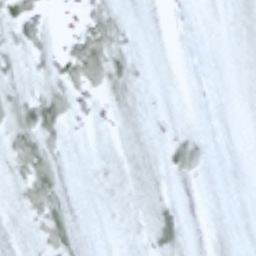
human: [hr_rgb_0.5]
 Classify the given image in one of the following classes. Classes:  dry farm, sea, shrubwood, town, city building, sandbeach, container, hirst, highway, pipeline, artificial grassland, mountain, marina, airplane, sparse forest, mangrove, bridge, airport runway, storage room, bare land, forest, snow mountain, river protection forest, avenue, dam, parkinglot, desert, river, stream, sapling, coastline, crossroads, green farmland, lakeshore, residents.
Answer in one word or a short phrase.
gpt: snow mountain